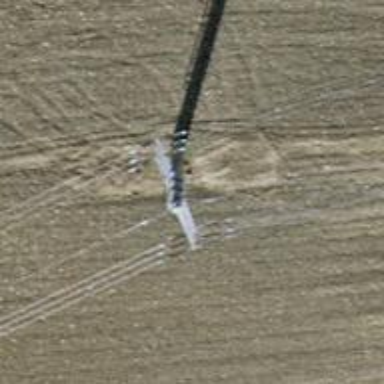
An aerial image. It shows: Power line in the image.